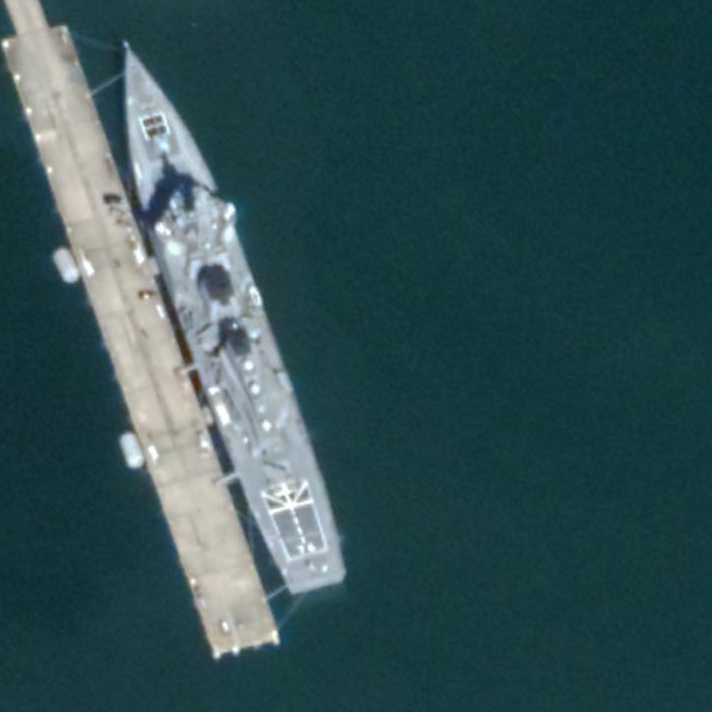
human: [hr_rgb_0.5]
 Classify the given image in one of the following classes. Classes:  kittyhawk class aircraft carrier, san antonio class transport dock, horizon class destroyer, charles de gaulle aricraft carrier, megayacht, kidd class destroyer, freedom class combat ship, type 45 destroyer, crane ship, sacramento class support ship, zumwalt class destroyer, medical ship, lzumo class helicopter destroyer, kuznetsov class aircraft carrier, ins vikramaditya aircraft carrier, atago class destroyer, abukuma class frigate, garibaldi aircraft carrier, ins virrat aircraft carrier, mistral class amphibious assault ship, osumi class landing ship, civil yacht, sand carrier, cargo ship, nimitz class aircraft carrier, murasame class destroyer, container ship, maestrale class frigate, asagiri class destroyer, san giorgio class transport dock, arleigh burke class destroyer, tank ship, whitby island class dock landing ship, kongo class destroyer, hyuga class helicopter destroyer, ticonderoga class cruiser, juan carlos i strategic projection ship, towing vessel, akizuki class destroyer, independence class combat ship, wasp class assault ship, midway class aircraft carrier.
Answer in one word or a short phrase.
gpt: Arleigh Burke class destroyer